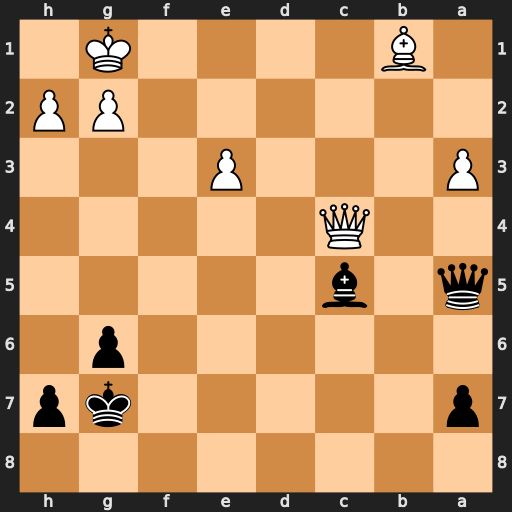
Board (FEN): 8/p5kp/6p1/q1b5/2Q5/P3P3/6PP/1B4K1
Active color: b
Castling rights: -
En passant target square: -
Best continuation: Qe1+ Qf1 Bxe3+ Kh1 Qxf1#